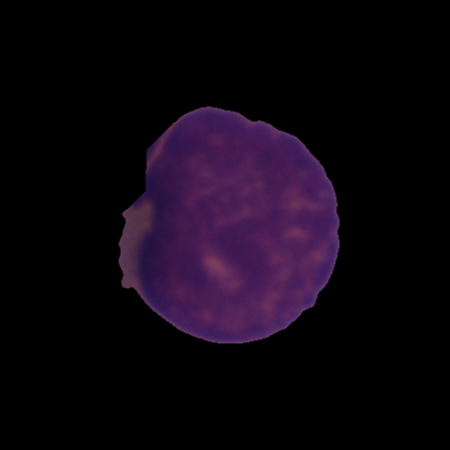
Label: cancer